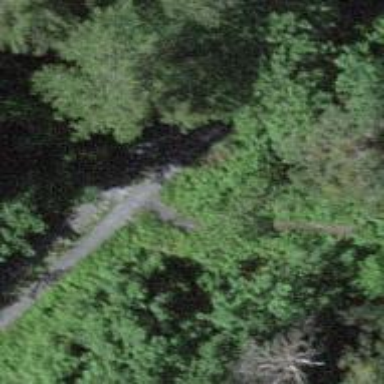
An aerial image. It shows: Track road with grade3 tracktype.